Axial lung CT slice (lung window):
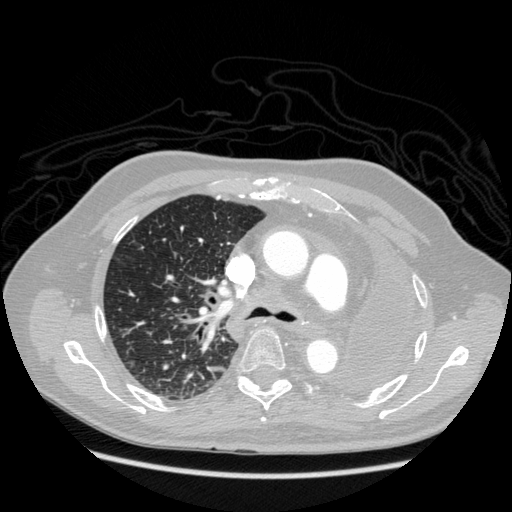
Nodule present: no